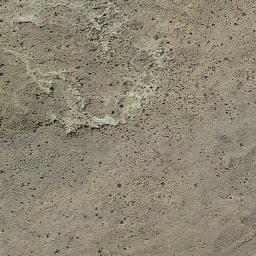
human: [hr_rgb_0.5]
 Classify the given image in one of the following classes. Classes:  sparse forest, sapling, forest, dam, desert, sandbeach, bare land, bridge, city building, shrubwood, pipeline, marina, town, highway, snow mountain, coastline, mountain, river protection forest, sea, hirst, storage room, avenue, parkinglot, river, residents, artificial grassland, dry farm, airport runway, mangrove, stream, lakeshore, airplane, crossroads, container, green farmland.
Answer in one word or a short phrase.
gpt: bare land